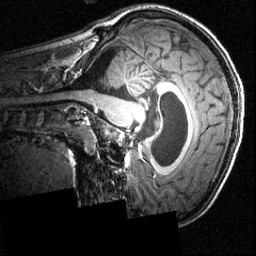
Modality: T1w
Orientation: sagittal
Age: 21
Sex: male
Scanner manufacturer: siemens
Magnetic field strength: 3.951 T
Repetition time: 1.5 s
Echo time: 0.00335 s